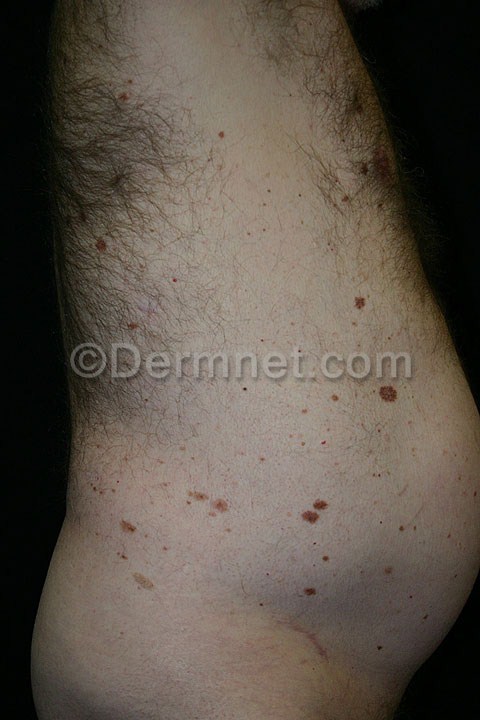
Disease: Melanoma Skin Cancer Nevi and Moles